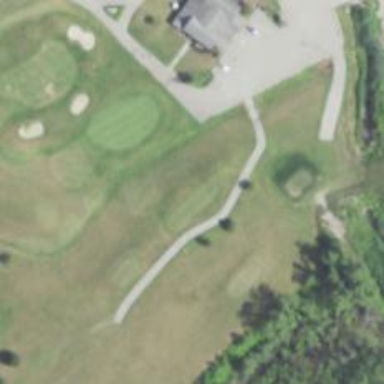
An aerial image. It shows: Service road designated as golf cart path.